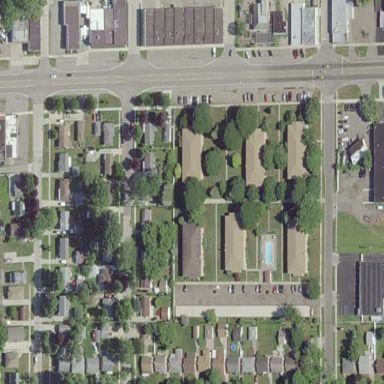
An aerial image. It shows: Condominium within residential area.